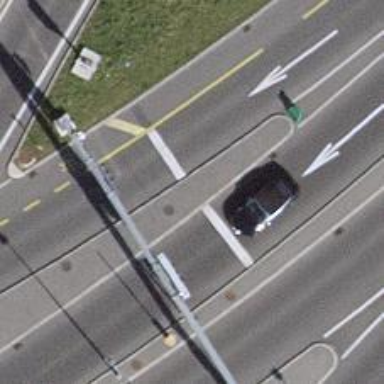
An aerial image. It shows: Road with traffic signals.